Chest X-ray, PA view. Patient: 30 years old, sex M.
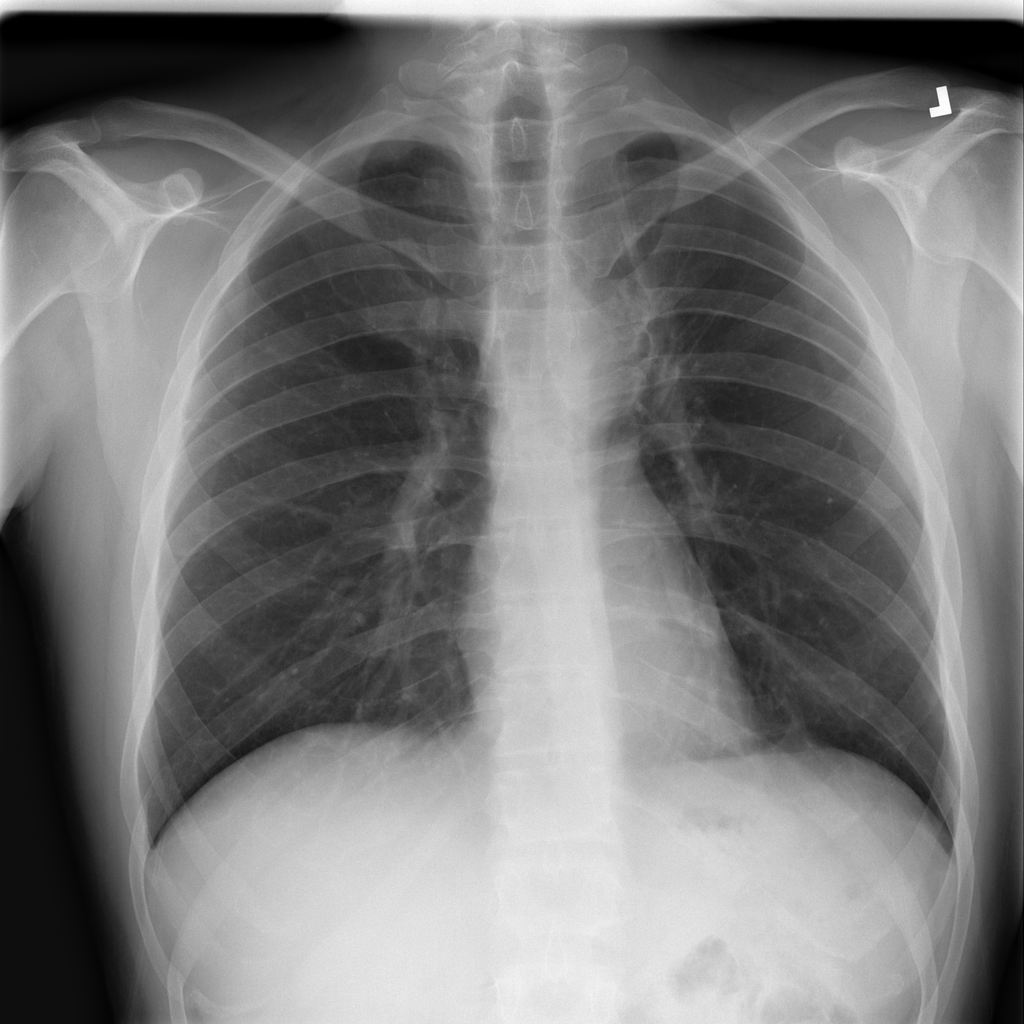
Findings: Infiltration